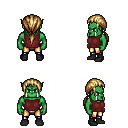
a pixel art fantasy rpg character, male body template, orc, green skin, maroon sleeveless shirt, gold greaves, blonde ponytail hairstyle, black shoes, four views (front, back, left, right), 2x2 character sprite sheet, small pixel art, hard edges, no anti-aliasing